Question:
> Just above the answer box an error would appear on wrong attempt which
says "Incorrect Answer". Additionally we have unlimited number of
attempts.
Above is the website preview with detailed information.
Code:
'''
<form id="level" method="post">
<label for="answer">Answer:</label>
<input type="text" name="answer" id="answer" />
<input type="submit" name="submit" id="submit" value="Submit" />
</form>
'''
So simply here we get to know that the form does not have action source.
The only way (which I know) is to hack through javascript.
Like the one used to spam Facebook and Orkut, where we have to put in the javascript in URI, address bar.
I have built a javascript (for the address bar) to link to the other javascript files.
And if someone know some online javascript brute force script or something online that could be linked through javascript.
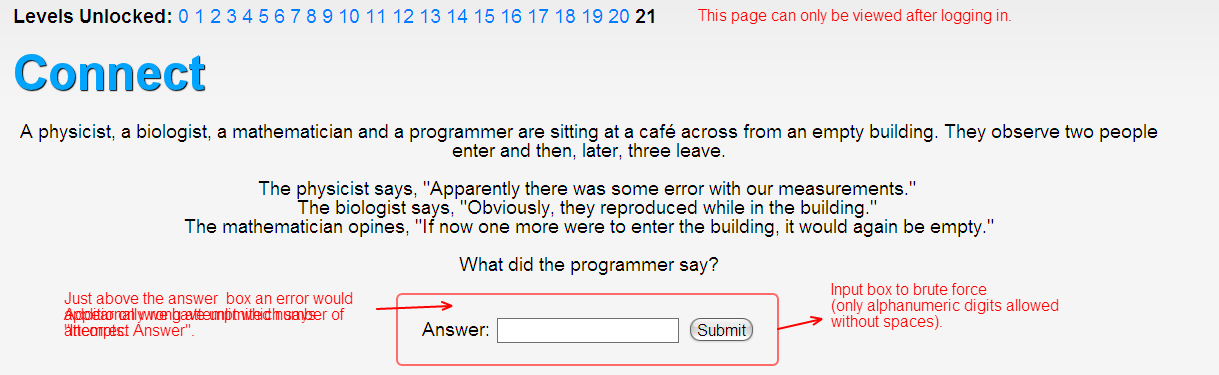
Answer: As much as I hate to tell people how to do this sort of thing, it's an interesting problem.
I should say first, however, that a brute force solution will likely take too long to be practical. If the solution is 8 characters long, and we try 1 million possibilities per second (a very optimistic assumption), it would take about 5 years to try out all of the possibilities.
Nevertheless, here is some Javascript code that you should be able to modify to fit your needs:
'''
var chars = ["a","b","c","d","e","f","g","h","i","j,","k","l","m","n","o","p","q","r","s","t","u","v","w","x","y","z"," "];
while(document.getElementById("answerResult").innerHtml != "Correct Answer"){
var len = Math.floor(Math.random() * 20);
var str = "";
while(str.length < len){
str += chars[Math.floor(Math.random() * chars.length)];
}
document.getElementId("answer").value = str;
document.getElementById("level").submit();
}
'''
This solution does not actually use brute force. It implements a method similar to <URL>. While more fun and simple, it may take a bit longer to finish. If you're an incredibly lucky person, it might be solved on the first iteration.